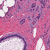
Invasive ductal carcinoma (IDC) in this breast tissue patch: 1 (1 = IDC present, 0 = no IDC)